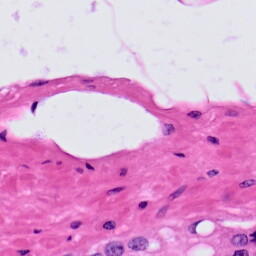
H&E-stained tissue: Prostate